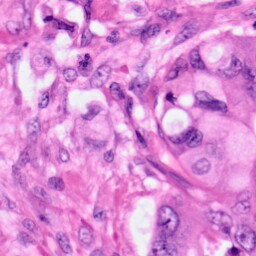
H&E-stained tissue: Pancreatic